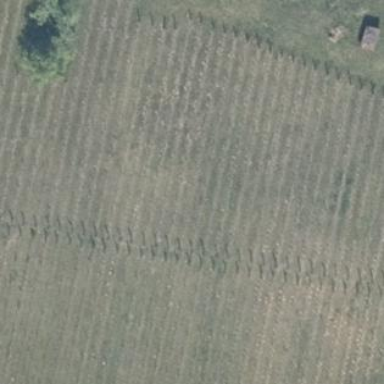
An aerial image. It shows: Vineyard where grapes are grown.